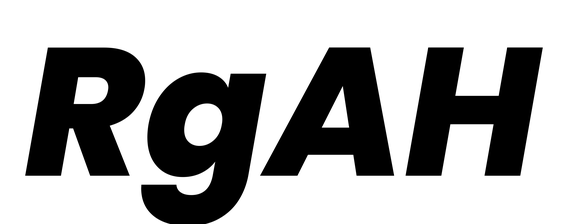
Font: Poppins-ExtraBoldItalic